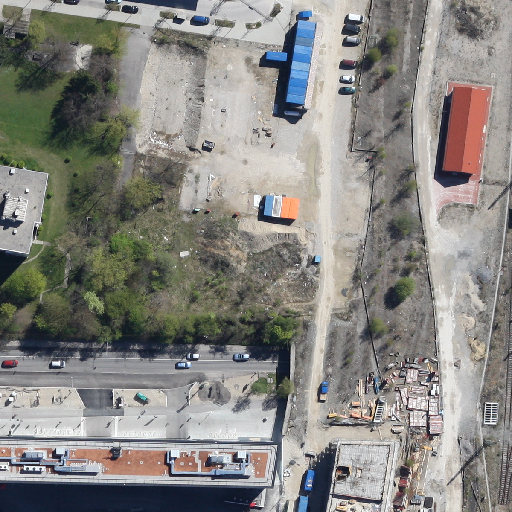
Referring expression: van